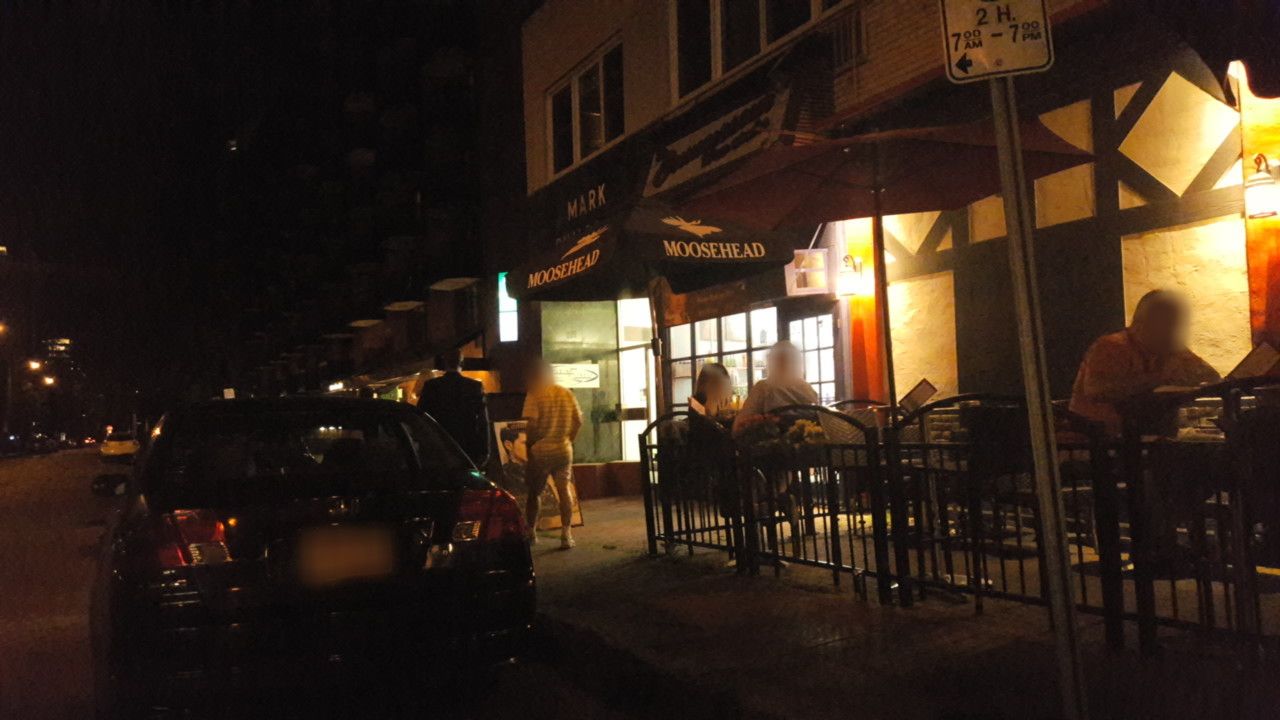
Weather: clear
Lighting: night
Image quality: slightly poor
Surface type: walking surface
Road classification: footway
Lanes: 2
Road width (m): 1.5
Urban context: urban centre
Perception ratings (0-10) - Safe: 2.18, Lively: 5.44, Beautiful: 0.94, Boring: 4.39, Depressing: 3.29, Wealthy: 7.7